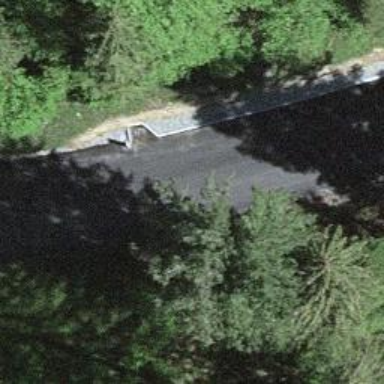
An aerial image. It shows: Asphalt road classified as tertiary.